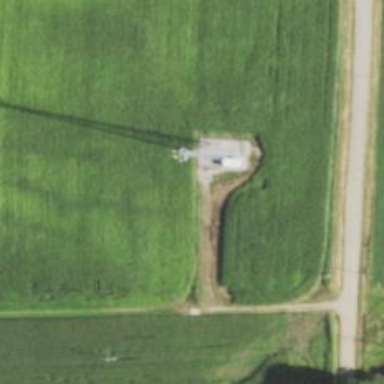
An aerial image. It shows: Man-made mast used for communication purposes.